Question: here is my "project":

What I'm trying to do is to load data from an external .xml file into the DataGrid:
'''
XElement Persons = XElement.Load(@"d:\persons.xml");
dataGrid1.DataContext = Persons;
'''
It works just fine, but here is an issue which I can't figure out: at the top of DataGrid you can see TextBox so what I need is to use the textBox1.text as a data filter for DataGrid. Let's say if user input letter "a", in DataGriw we should see only 2 rows, with name pAul and row with country russiA, cause both rows contain letter "a" in it's data. If you will also help me to include and exclude some columns abilitiness for search it would be just brilliant. And finally, if user click on the row he found using a search button - data from the sells should be placed to the labels at the right. I also would be happy to know how to load data of the selected row which is not actually shows in DataGrid. Let's say if in xml file we have data about salary, but we do not shown it in DataGrid and we need it to be loaded to the 4th label when user do a row selection. Here is my XAML:
'''
<Window x:Class="WpfApplication1.MainWindow"
xmlns="http://schemas.microsoft.com/winfx/2006/xaml/presentation"
xmlns:x="http://schemas.microsoft.com/winfx/2006/xaml"
Title="MainWindow" Height="679" Width="1137">
<Grid Height="645" Name="grid1" Width="1119">
<DataGrid Height="300" ItemsSource="{Binding Path=Elements[person]}" Margin="26,42,839,297" Name="dataGrid1" Width="250">
<DataGrid.Columns>
<DataGridTextColumn Binding="{Binding Path=Element[name].Value}" Header="Name" />
<DataGridTextColumn Binding="{Binding Path=Element[country].Value}" Header="Country" />
<DataGridTextColumn Binding="{Binding Path=Element[age].Value}" Header="Age" />
</DataGrid.Columns>
</DataGrid>
<TextBox Height="24" HorizontalAlignment="Left" Margin="26,12,0,0" Name="textBox1" VerticalAlignment="Top" Width="250" />
<Label Content="Name goes here on row select" Height="28" HorizontalAlignment="Left" Margin="307,28,0,0" Name="label1" VerticalAlignment="Top" Width="188" />
<Label Content="Country goes here on row select" Height="28" HorizontalAlignment="Left" Margin="307,72,0,0" Name="label2" VerticalAlignment="Top" Width="188" />
<Label Content="Age goes here on row select" Height="28" HorizontalAlignment="Left" Margin="307,120,0,0" Name="label3" VerticalAlignment="Top" Width="188" />
</Grid>
'''
Please talk to me like to the absolute beginner, cause it's hard for me to understand when you use something extra smart. Step by step is highly appreciated. Thank you...
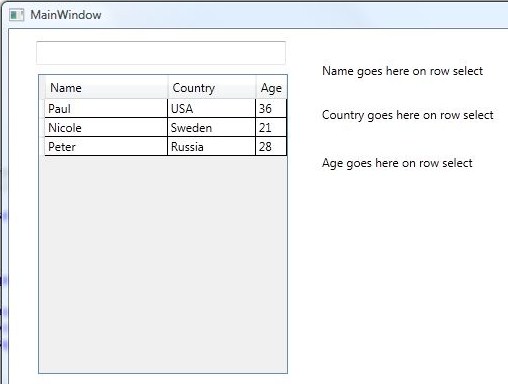
Answer: To filter the Datagrid you need to create a CollectionViewSource and assign it to the ItemsSource of the DataGrid:
'''
private void Load()
{
XElement Persons = XElement.Load(@"d:\persons.xml");
System.ComponentModel.ICollectionView c = System.Windows.Data.CollectionViewSource.GetDefaultView(Persons.Elements());
c.Filter = new Predicate<object>(CollectionViewSource_Filter);
dataGrid1.ItemsSource = c;
}
private Boolean CollectionViewSource_Filter(object i)
{
return (i as XElement).Element("name").Value.ToString.Contains(textBox1.Text);
}
'''
To refresh the DataGrid when the filter has changed, this method is needed: 'c.Refresh();'
If the filter should be case insensitive, have a look at <URL>
Displaying the name of the selected person:
'''
<TextBlock Text="{Binding Path=SelectedItem.Element[name].Value, ElementName=dataGrid1}"></TextBlock>
'''